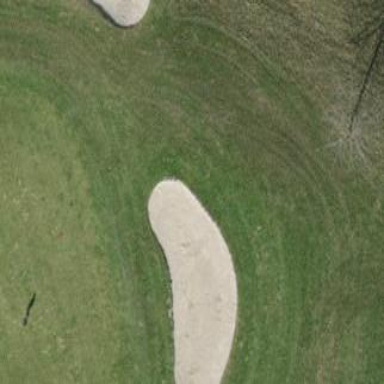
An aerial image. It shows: Sand bunker on golf course.